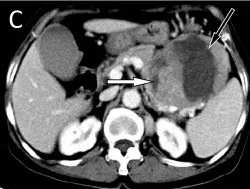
Venous. Stages, and the cystic lesion area was not enhanced (black arrows).
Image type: radiology (ct)